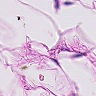
Metastatic tissue present: no